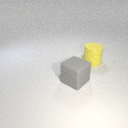
large yellow rubber cylinder to the right of large gray rubber cube